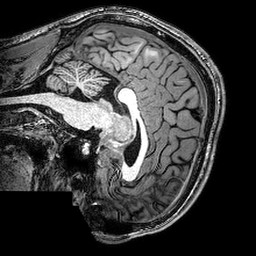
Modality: T1w
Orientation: sagittal
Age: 21
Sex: male
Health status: healthy
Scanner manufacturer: philips
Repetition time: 0.008221 s
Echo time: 0.00377 s